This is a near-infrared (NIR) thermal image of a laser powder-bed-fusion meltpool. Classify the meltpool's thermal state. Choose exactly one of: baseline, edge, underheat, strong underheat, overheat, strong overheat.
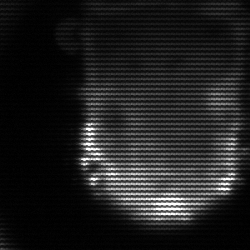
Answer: baseline